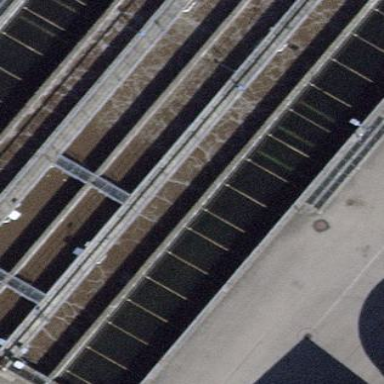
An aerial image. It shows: Sewage reservoir.